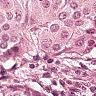
Metastatic tissue present: yes